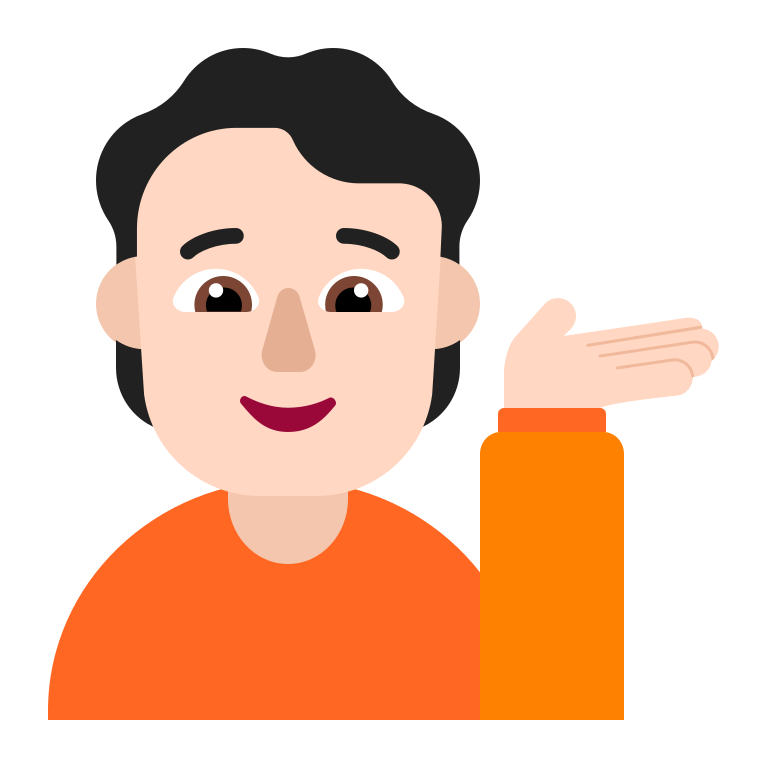
person tipping hand flat light